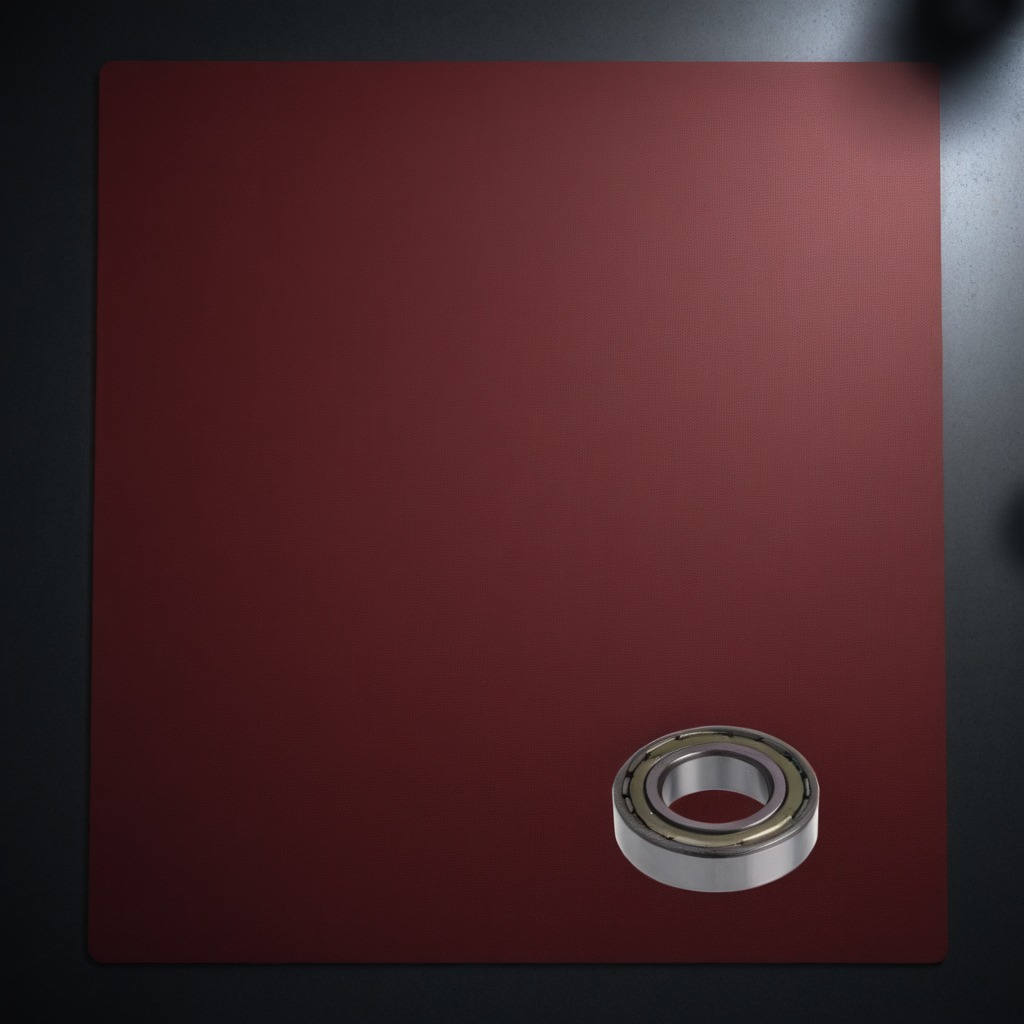
A metal ball bearing is lying on a clean granite tabletop covered with a red rubber mat inside a workshop at night dim ambient light soft shadows worn but beneath the mat